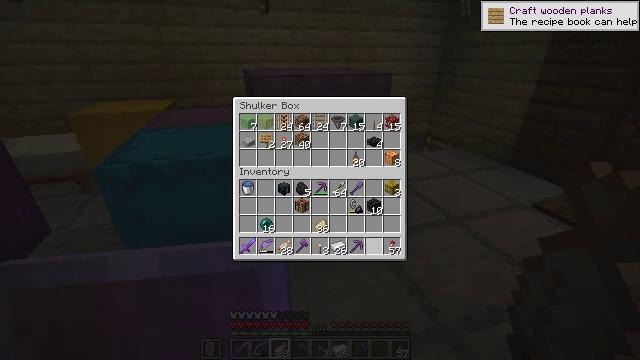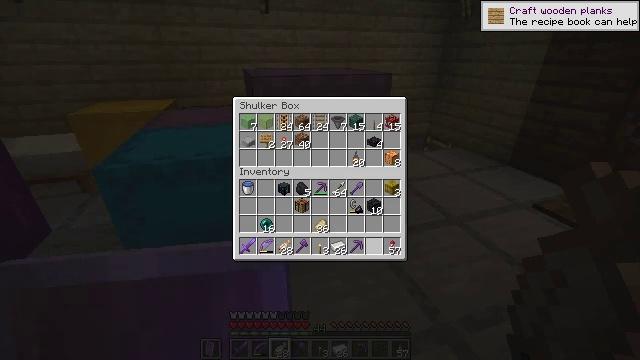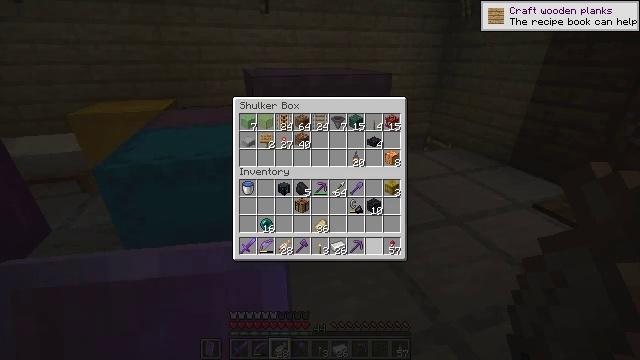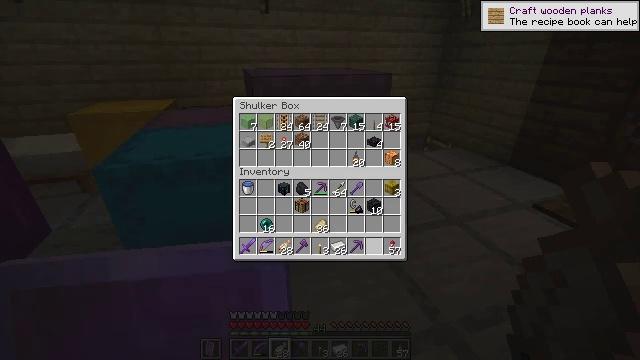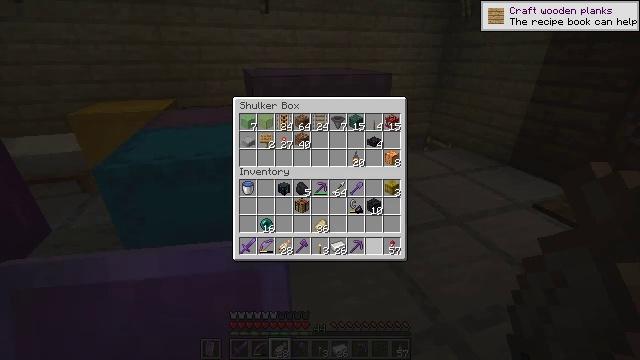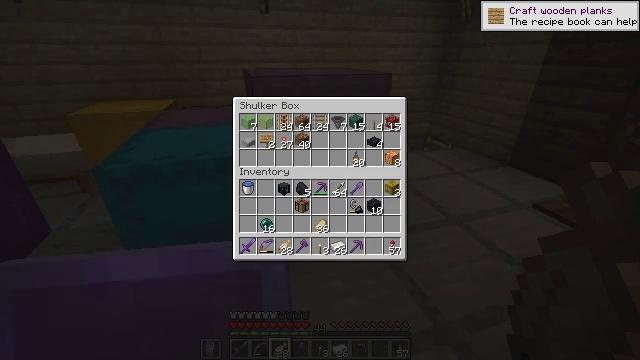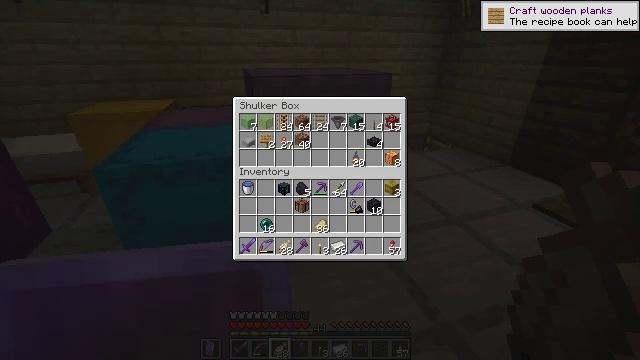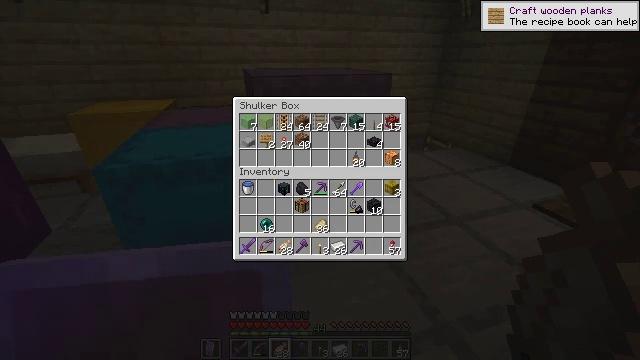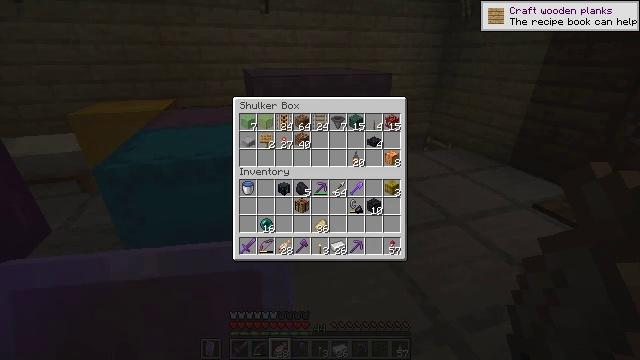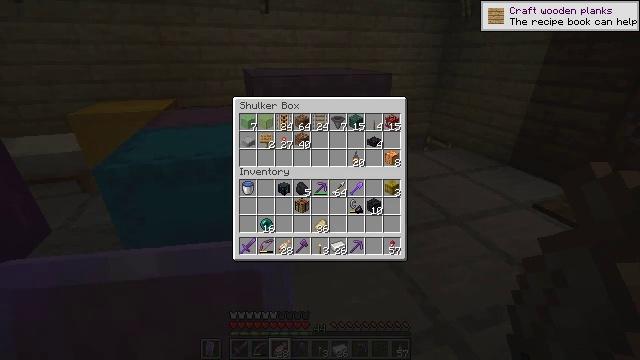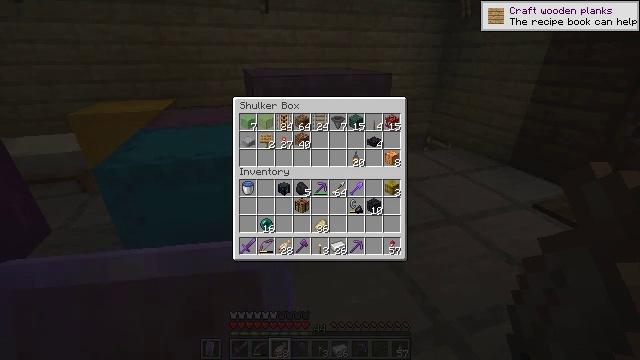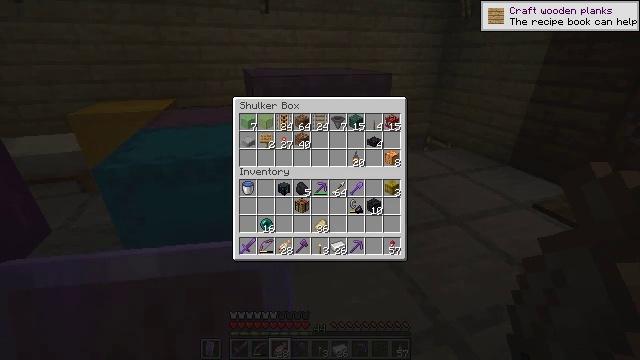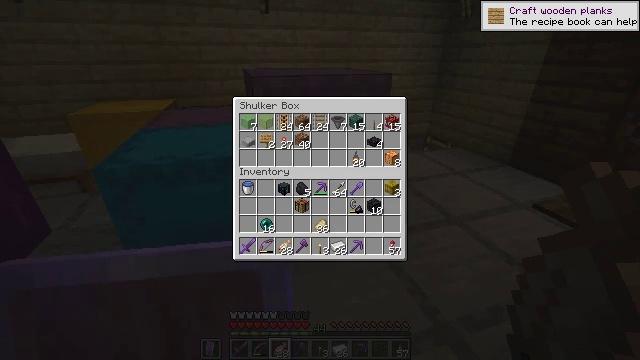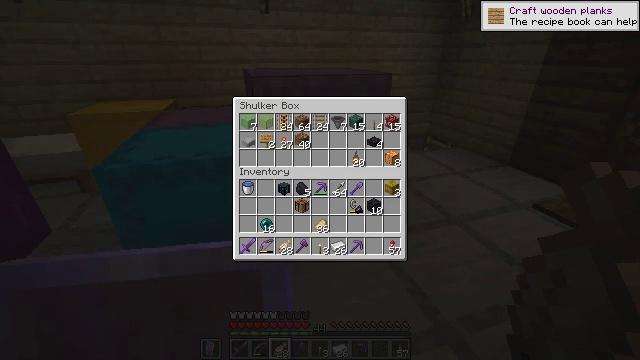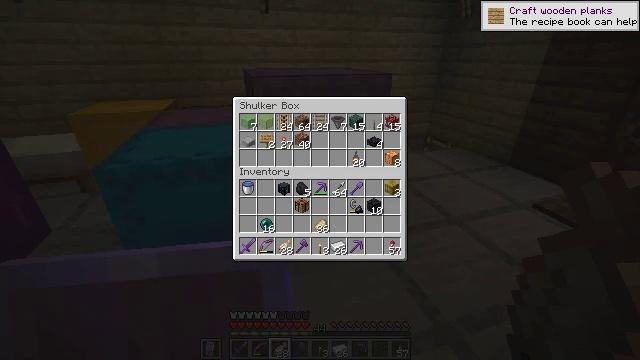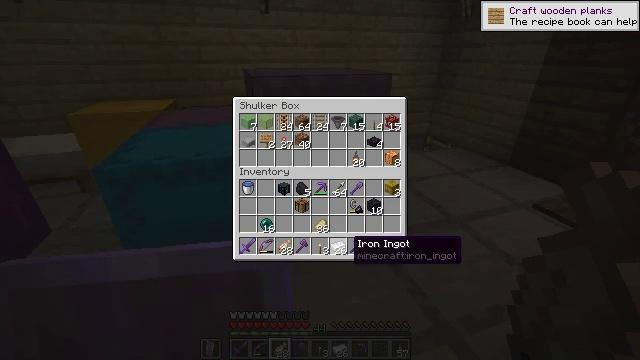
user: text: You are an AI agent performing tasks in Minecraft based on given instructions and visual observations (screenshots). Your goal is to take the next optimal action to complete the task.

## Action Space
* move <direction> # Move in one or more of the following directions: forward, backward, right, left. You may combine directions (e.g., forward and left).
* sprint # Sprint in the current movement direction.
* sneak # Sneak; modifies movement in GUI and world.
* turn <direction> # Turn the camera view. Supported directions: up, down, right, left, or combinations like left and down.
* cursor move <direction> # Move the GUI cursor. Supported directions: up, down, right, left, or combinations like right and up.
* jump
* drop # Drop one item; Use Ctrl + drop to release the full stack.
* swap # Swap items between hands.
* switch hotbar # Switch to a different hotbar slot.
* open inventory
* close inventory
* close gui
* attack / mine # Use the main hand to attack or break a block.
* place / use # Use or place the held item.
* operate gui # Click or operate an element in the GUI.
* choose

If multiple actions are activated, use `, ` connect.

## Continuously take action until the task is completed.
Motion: motion action
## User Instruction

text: Produce crimson planks using crimson stems.
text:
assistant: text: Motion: no_op
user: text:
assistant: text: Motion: no_op
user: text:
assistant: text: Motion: no_op
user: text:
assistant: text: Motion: no_op
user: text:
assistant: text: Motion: turn left and down
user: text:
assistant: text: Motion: no_op
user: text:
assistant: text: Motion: no_op
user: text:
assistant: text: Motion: no_op
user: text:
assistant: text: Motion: no_op
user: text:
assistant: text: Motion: no_op
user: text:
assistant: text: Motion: no_op
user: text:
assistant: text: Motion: no_op
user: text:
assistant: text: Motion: no_op
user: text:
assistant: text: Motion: no_op
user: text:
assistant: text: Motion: no_op
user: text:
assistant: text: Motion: turn left and up
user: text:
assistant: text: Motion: no_op
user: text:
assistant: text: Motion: no_op
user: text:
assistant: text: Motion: no_op
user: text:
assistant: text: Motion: no_op
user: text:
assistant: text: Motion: no_op
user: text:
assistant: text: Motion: no_op
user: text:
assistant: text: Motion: no_op
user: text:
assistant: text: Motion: no_op
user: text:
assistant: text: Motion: no_op
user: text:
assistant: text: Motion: no_op
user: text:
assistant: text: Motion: no_op
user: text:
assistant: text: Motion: no_op
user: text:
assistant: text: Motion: no_op
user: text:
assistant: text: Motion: turn up